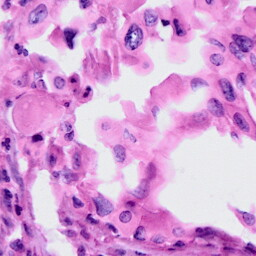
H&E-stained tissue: Cervix